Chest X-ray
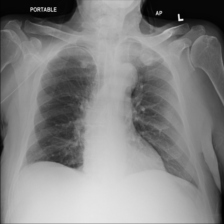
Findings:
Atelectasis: negative
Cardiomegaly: negative
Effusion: negative
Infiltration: negative
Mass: negative
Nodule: negative
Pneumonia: negative
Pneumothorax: negative
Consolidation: negative
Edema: negative
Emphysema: negative
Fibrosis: negative
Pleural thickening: negative
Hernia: negative